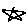
Label: star